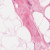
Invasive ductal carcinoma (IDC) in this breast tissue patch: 0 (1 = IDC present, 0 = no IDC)